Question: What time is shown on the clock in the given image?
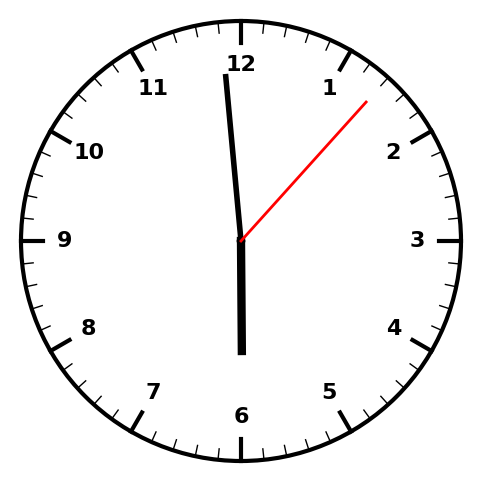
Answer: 05:59:07